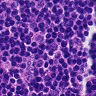
Metastatic tissue present: no